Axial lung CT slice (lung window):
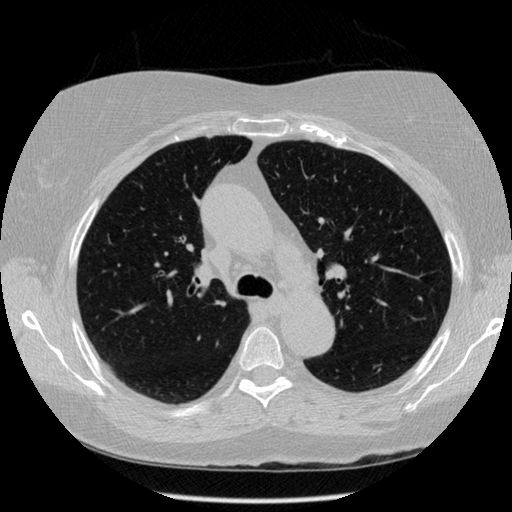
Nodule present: no